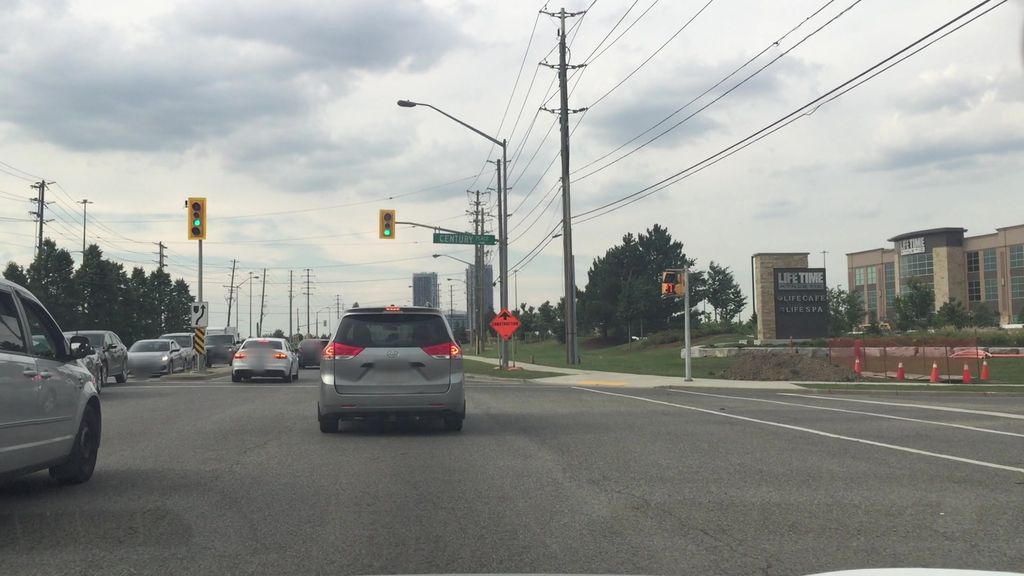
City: toronto